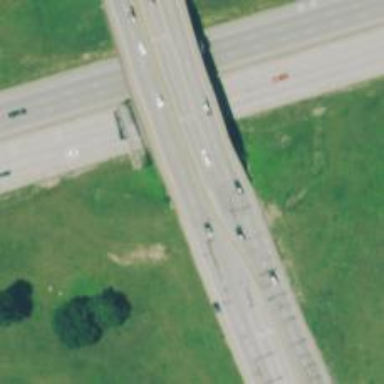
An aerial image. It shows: Bridge for trunk highway with expressway access.